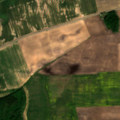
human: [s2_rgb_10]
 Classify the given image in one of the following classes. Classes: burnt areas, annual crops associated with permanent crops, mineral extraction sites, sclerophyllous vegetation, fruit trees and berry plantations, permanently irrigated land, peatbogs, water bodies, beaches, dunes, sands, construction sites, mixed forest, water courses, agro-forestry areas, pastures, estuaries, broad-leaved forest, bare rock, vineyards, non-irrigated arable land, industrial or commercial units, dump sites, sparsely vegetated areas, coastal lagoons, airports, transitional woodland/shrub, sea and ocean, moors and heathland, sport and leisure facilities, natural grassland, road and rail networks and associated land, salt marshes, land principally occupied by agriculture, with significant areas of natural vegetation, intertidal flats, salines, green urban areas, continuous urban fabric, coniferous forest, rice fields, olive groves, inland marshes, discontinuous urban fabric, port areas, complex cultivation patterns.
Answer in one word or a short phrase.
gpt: non-irrigated arable land, broad-leaved forest